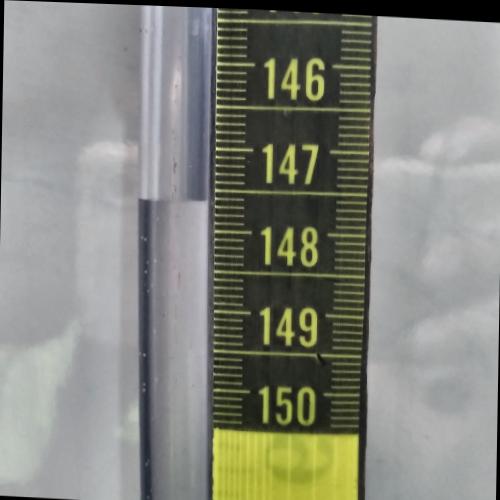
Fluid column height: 147.6 cm